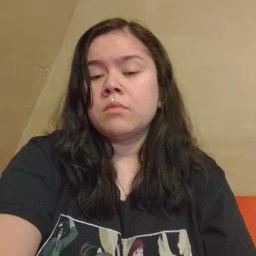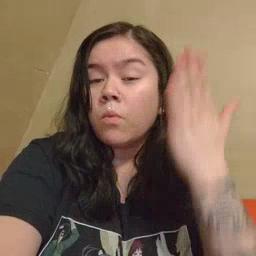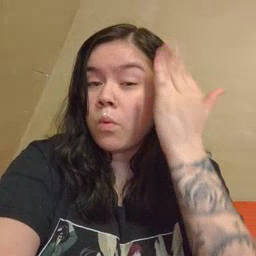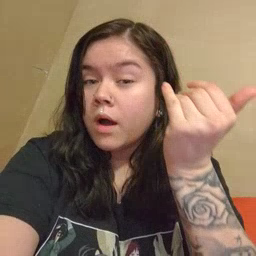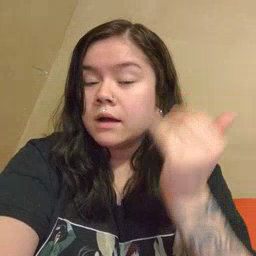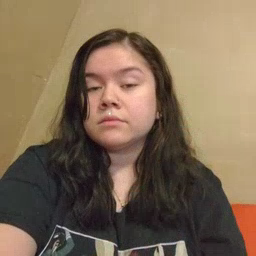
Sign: why